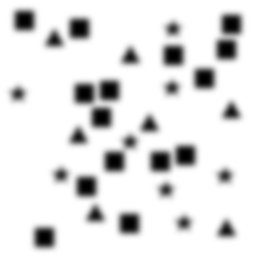
Squares: 15
Triangles: 7
Stars: 8
Total shapes: 30